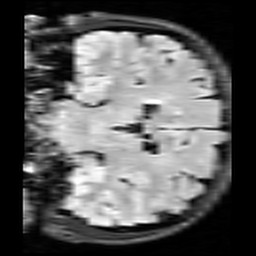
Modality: FLAIR
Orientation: coronal
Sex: female
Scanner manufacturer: siemens
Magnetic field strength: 3 T
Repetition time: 10 s
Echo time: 0.09 s